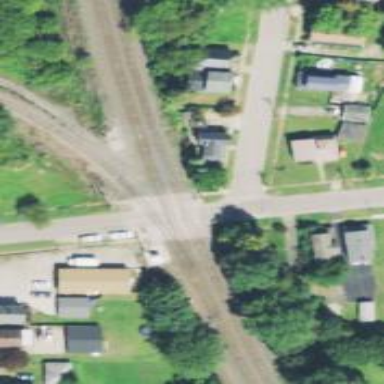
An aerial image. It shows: Railway crossing.